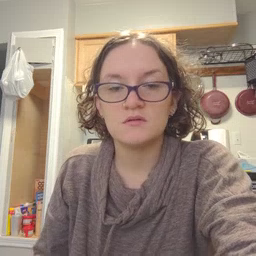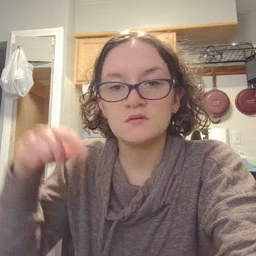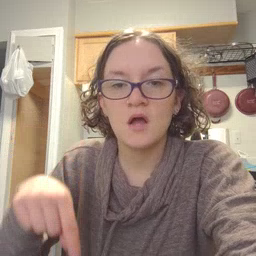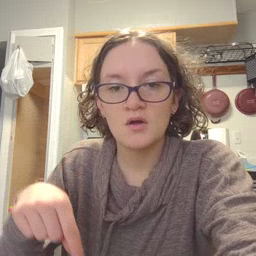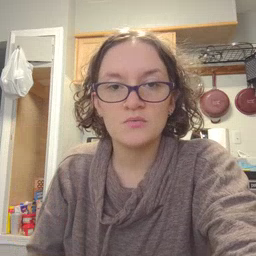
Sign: down